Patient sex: M
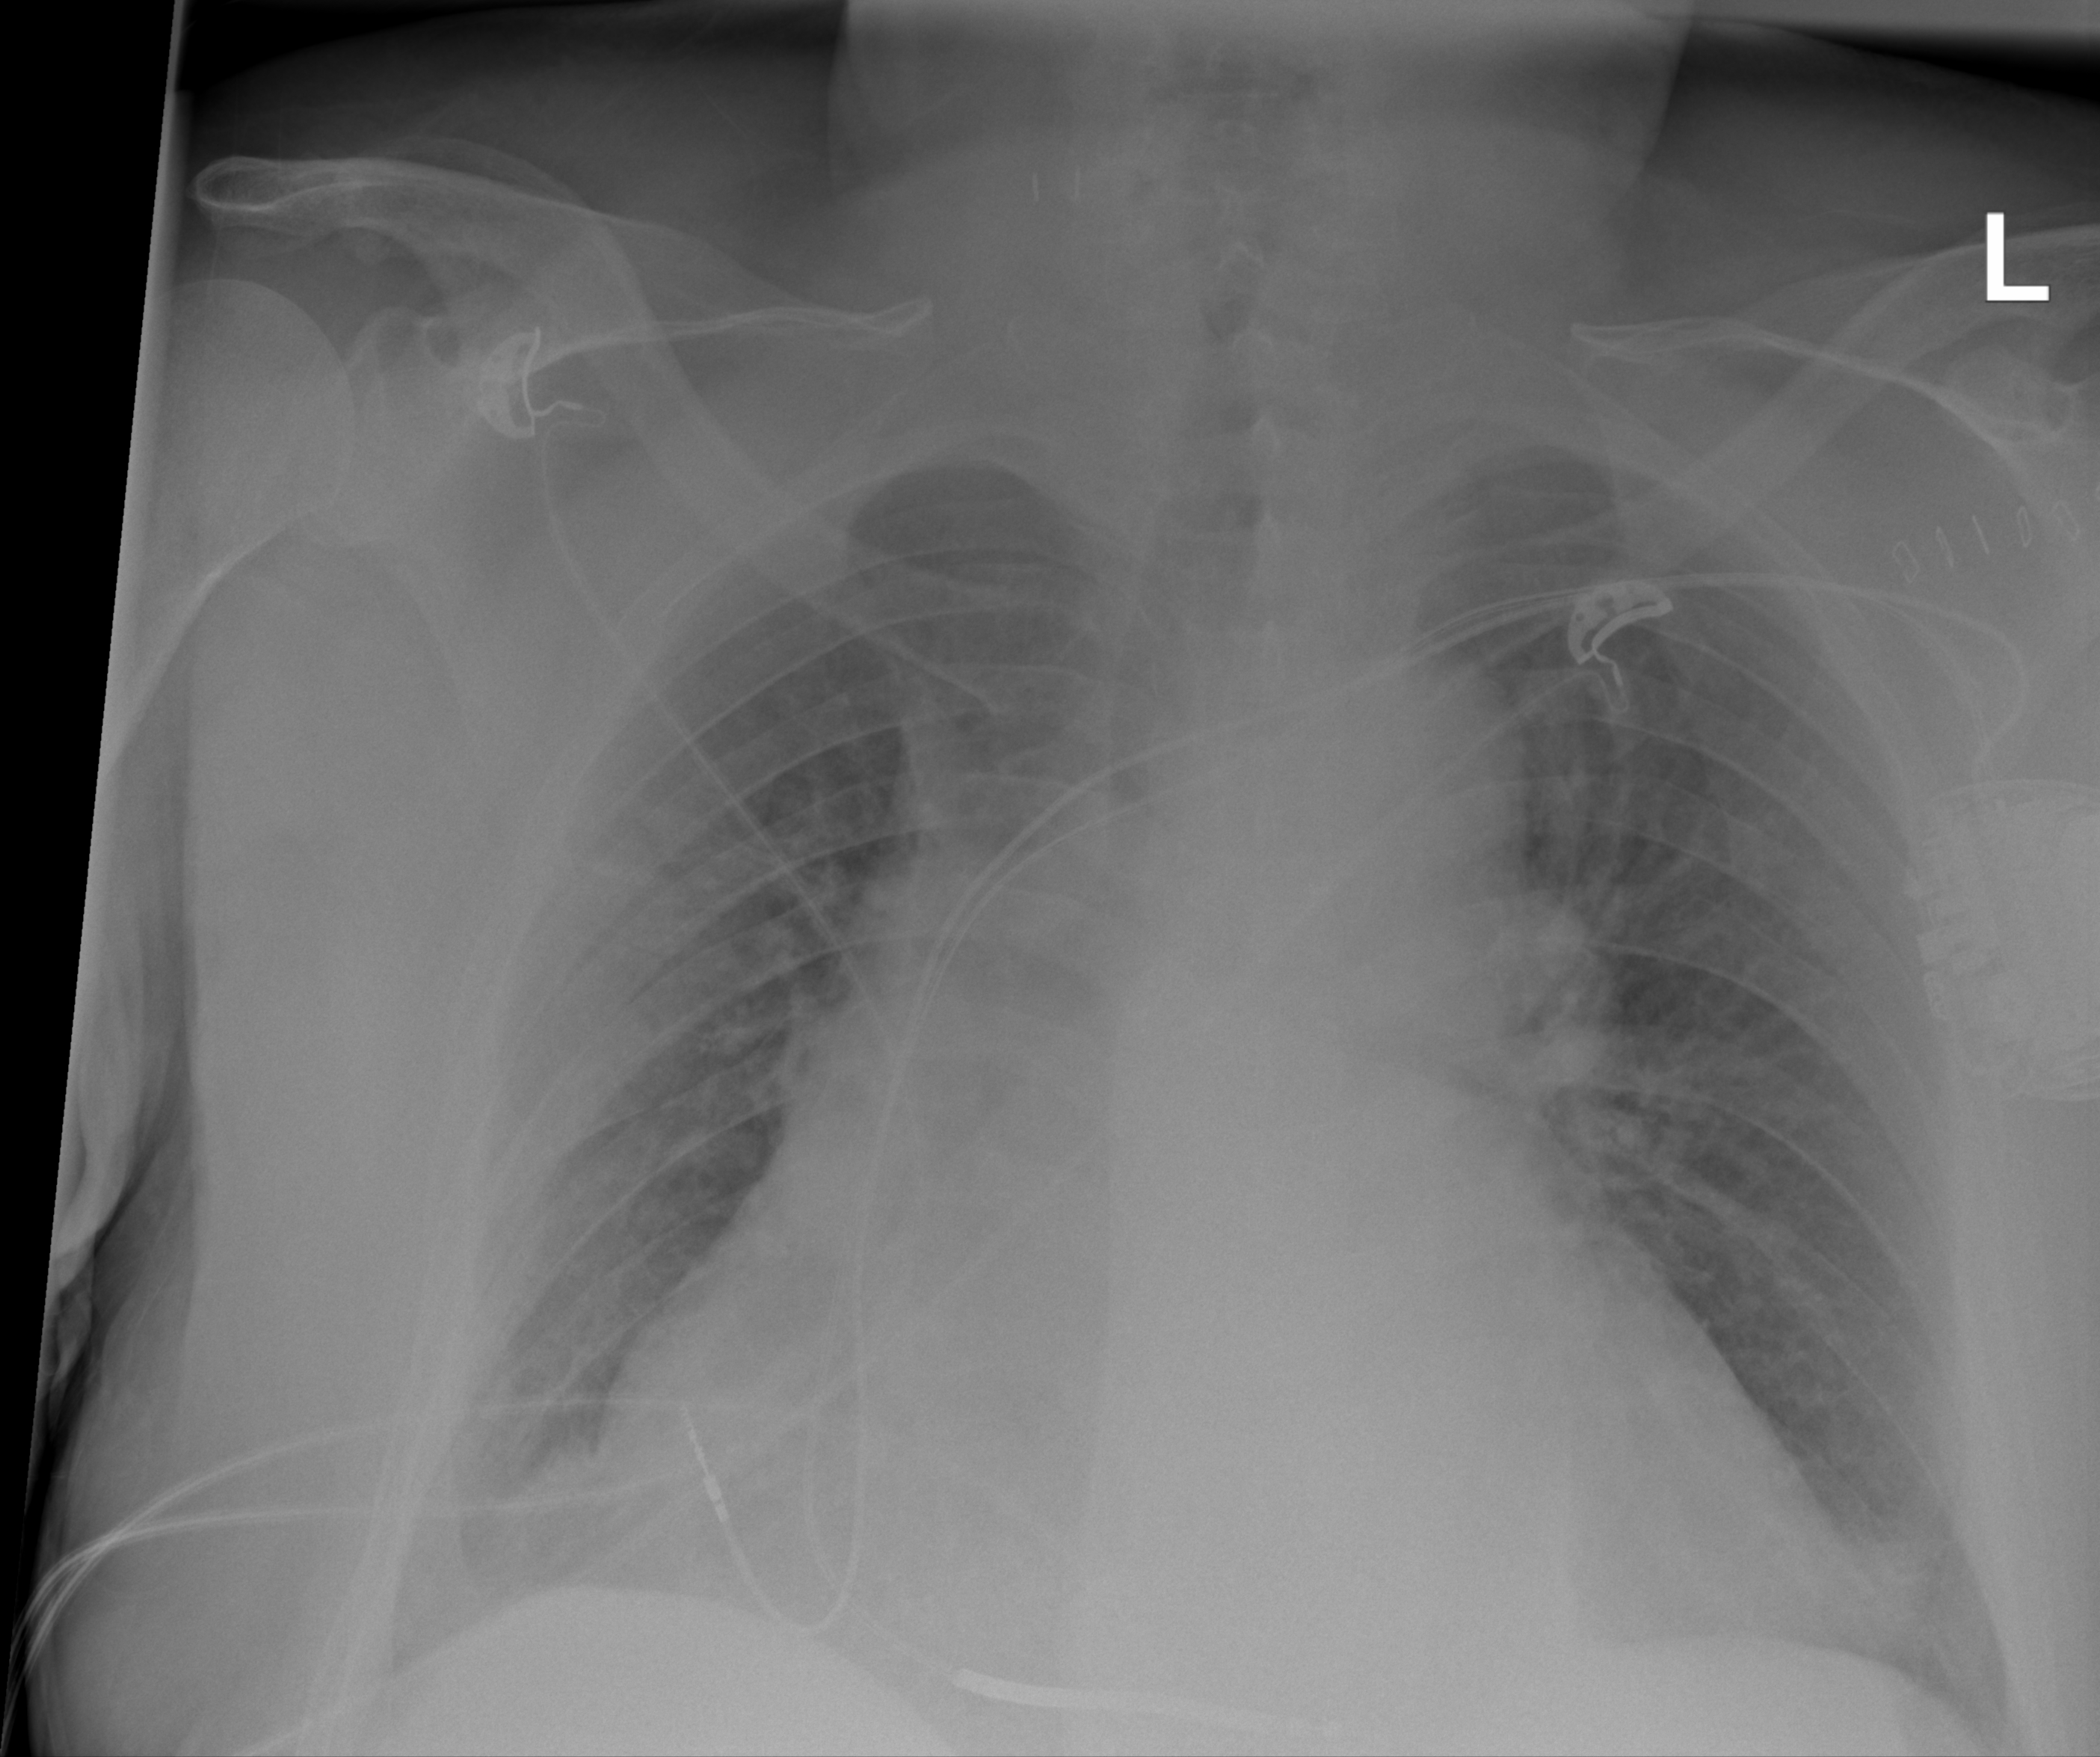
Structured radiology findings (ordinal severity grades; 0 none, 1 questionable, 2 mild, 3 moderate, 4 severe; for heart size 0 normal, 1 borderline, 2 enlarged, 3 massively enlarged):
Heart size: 3
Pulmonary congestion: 2
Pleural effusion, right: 2
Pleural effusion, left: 2
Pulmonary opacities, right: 1
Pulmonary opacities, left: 1
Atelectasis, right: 2
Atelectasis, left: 2